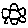
Label: flower